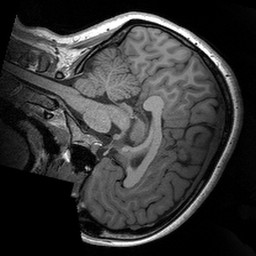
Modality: T1w
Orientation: sagittal
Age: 26
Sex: female
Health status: healthy
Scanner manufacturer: siemens
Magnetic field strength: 3 T
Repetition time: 2.53 s
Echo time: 0.00288 s